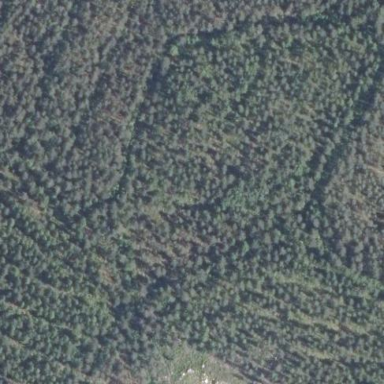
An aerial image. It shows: Needle-leaved woodland.